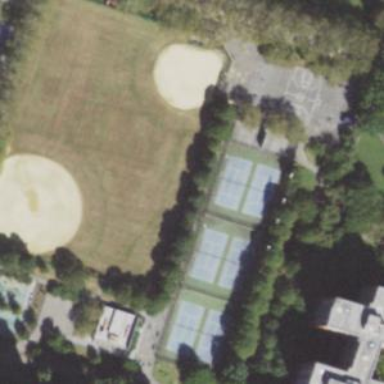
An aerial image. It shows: Baseball pitch for leisure and sports activities.